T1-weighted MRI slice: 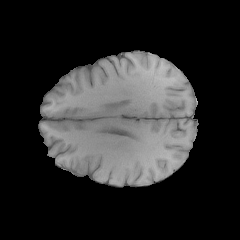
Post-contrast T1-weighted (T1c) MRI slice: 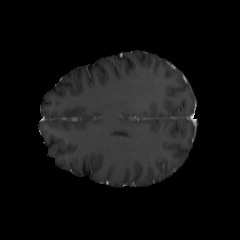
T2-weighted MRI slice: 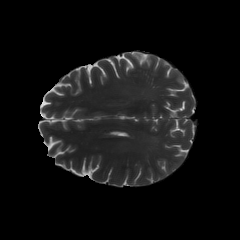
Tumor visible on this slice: yes